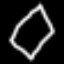
Label: diamond